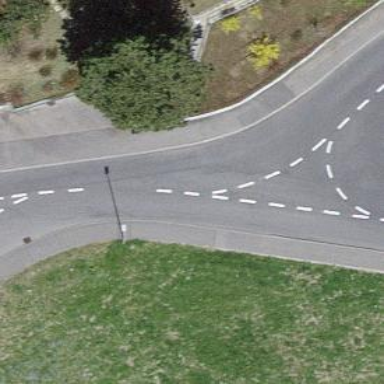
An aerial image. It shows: Unmarked crossing on footway.